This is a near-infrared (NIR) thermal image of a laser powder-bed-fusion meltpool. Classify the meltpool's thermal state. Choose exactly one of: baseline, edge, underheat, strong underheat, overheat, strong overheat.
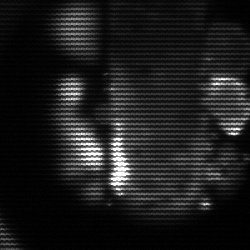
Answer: strong underheat